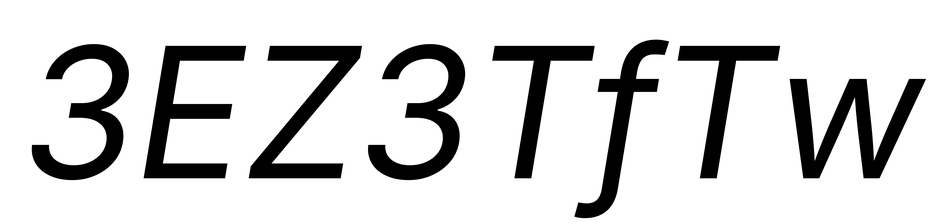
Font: Inter-Italic_Italic